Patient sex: F
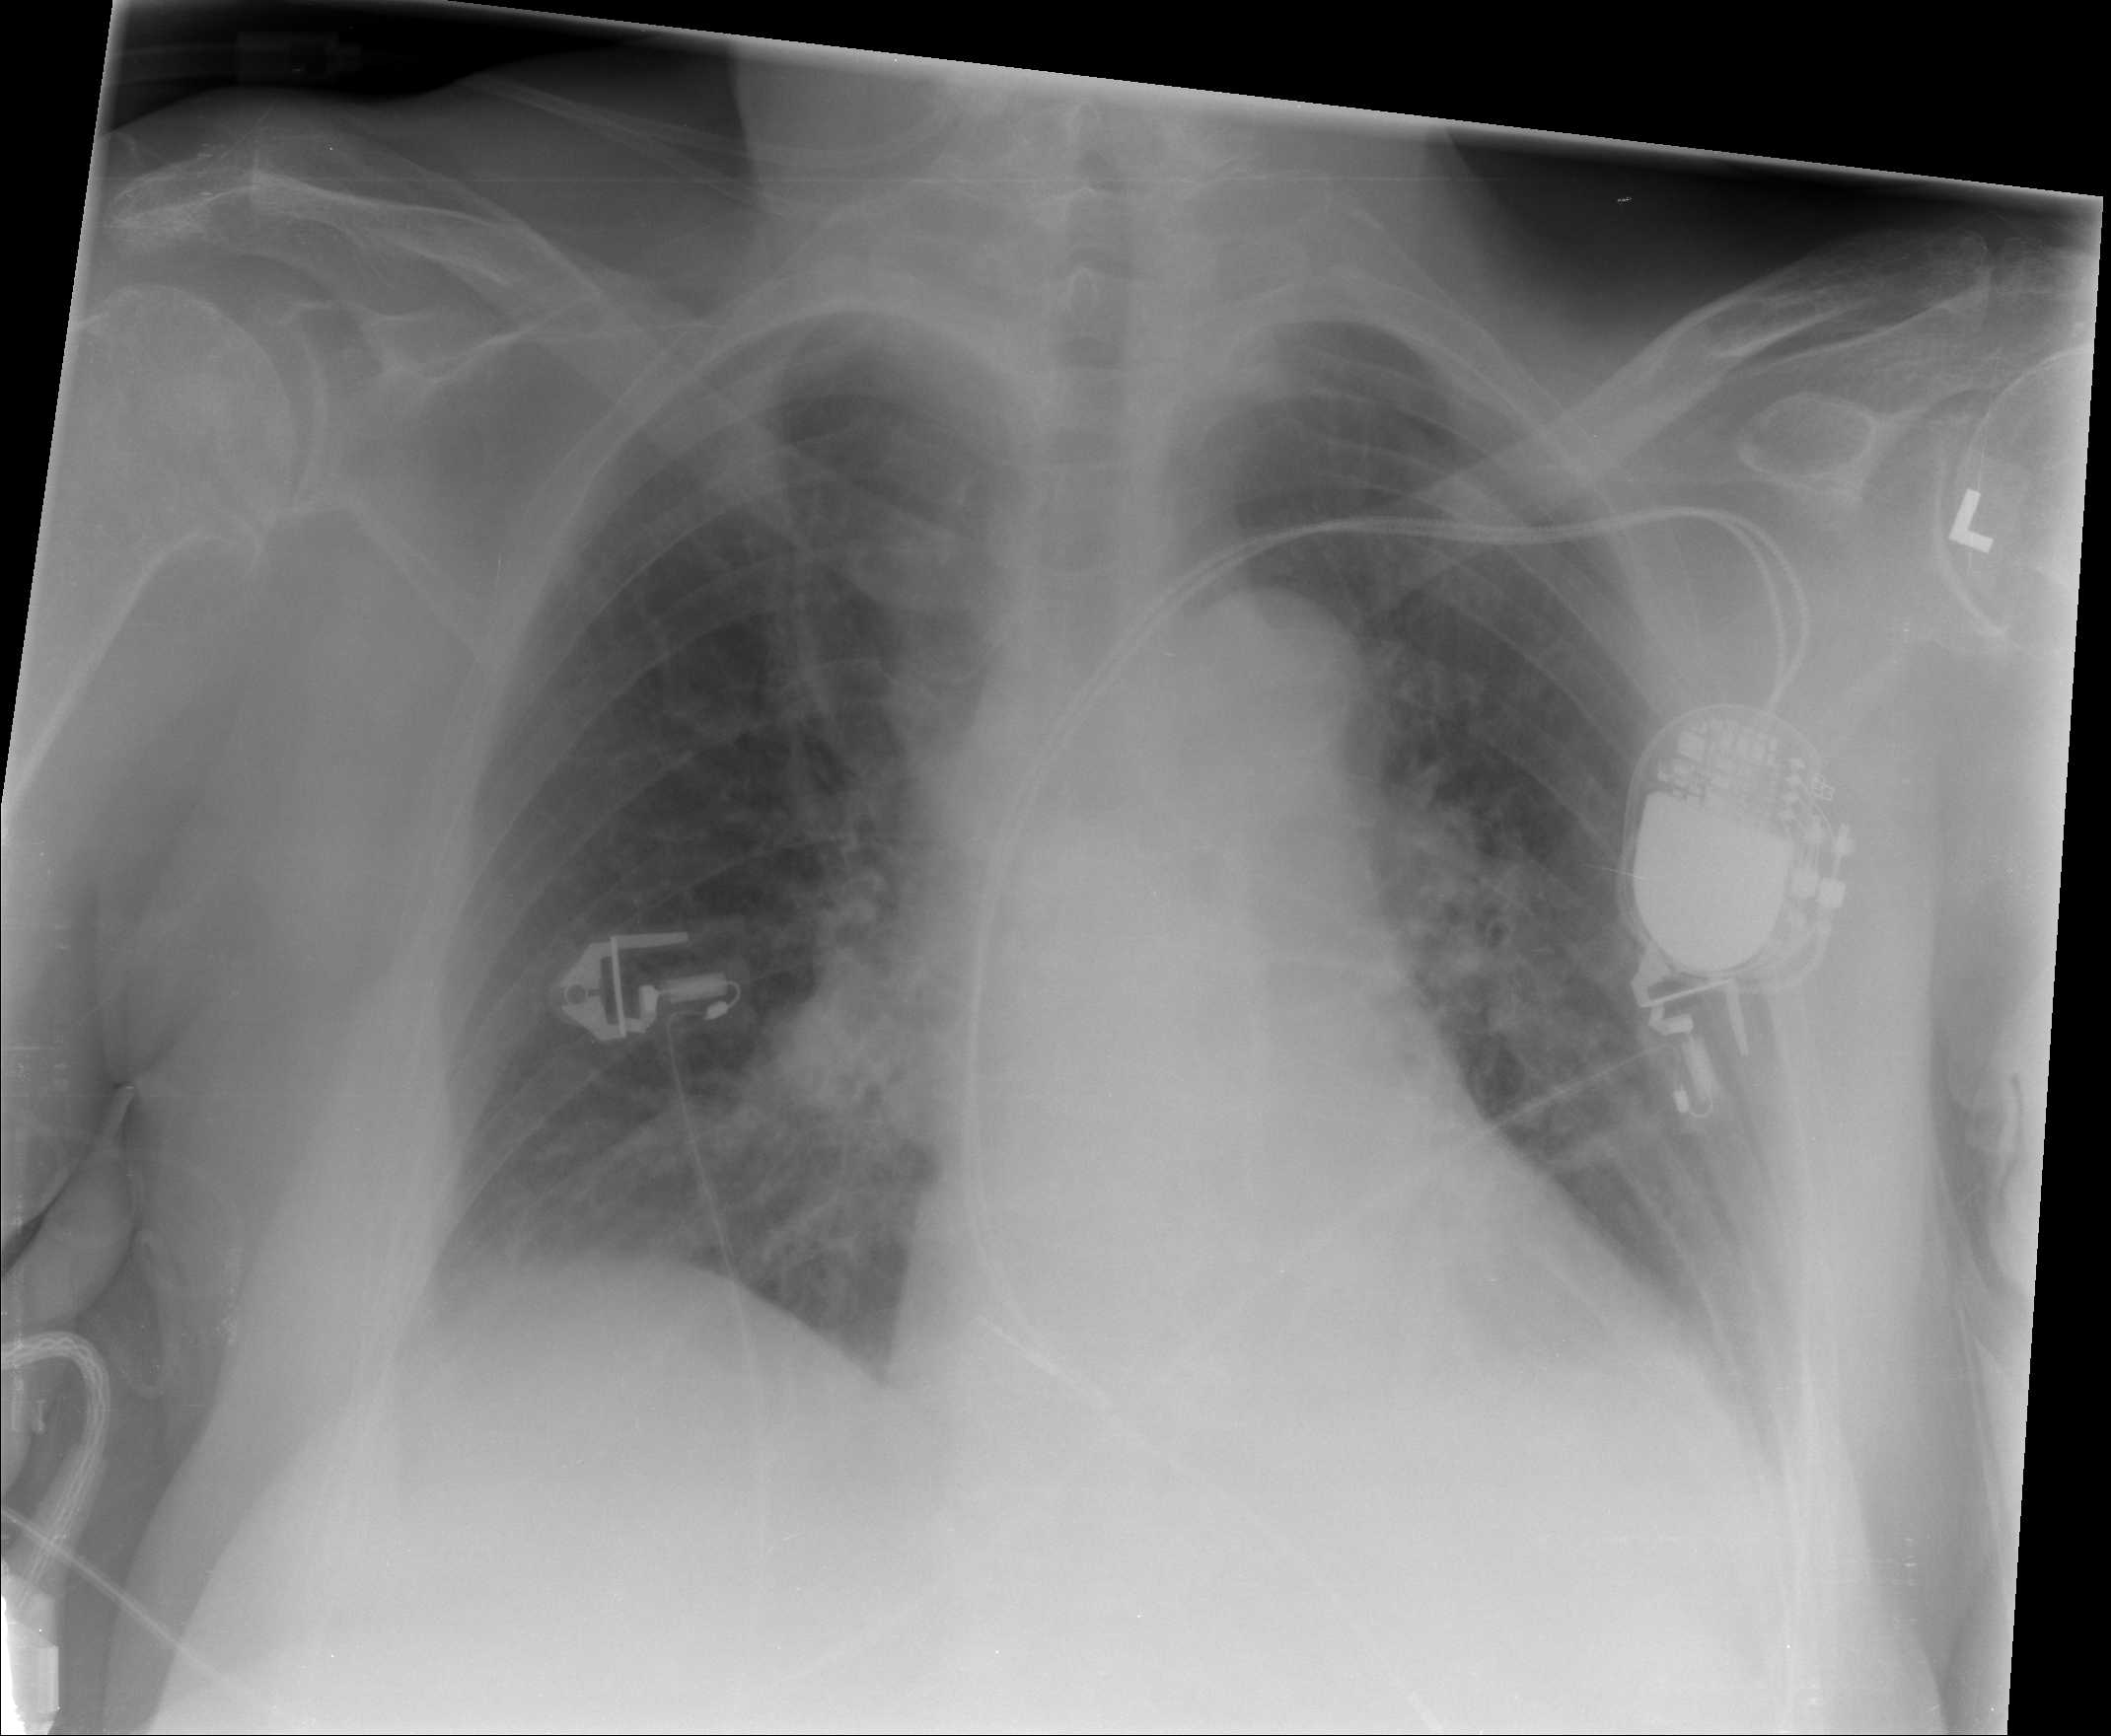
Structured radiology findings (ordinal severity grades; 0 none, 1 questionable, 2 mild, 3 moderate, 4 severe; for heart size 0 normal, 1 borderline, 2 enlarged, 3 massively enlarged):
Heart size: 1
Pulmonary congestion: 0
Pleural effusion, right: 1
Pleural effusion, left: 0
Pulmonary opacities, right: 0
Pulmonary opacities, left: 0
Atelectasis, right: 2
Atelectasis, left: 2